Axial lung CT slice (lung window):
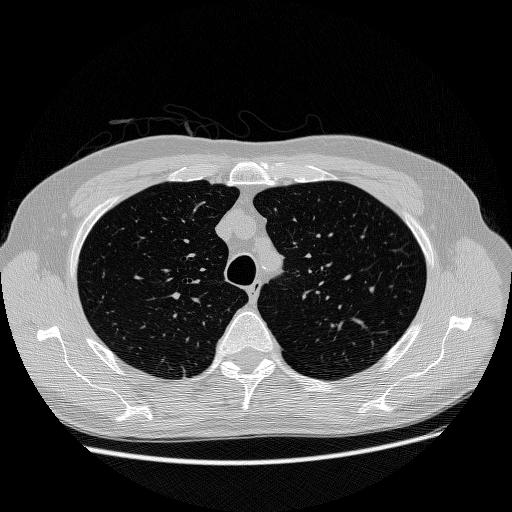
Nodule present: no